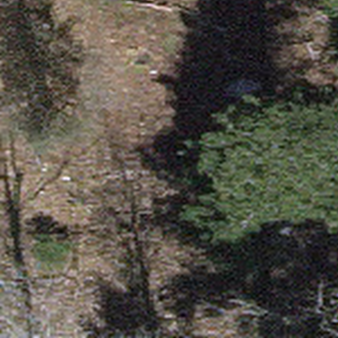
Label: other